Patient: sex F, age 75
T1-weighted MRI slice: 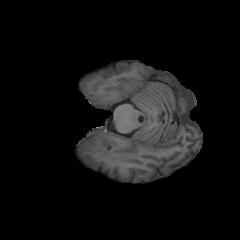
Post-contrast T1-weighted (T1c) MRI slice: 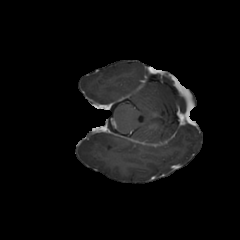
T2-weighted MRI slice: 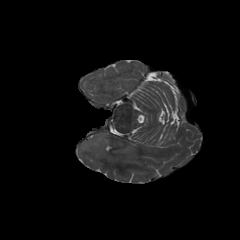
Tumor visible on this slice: yes
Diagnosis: Glioblastoma, IDH-wildtype
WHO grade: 4